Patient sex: F
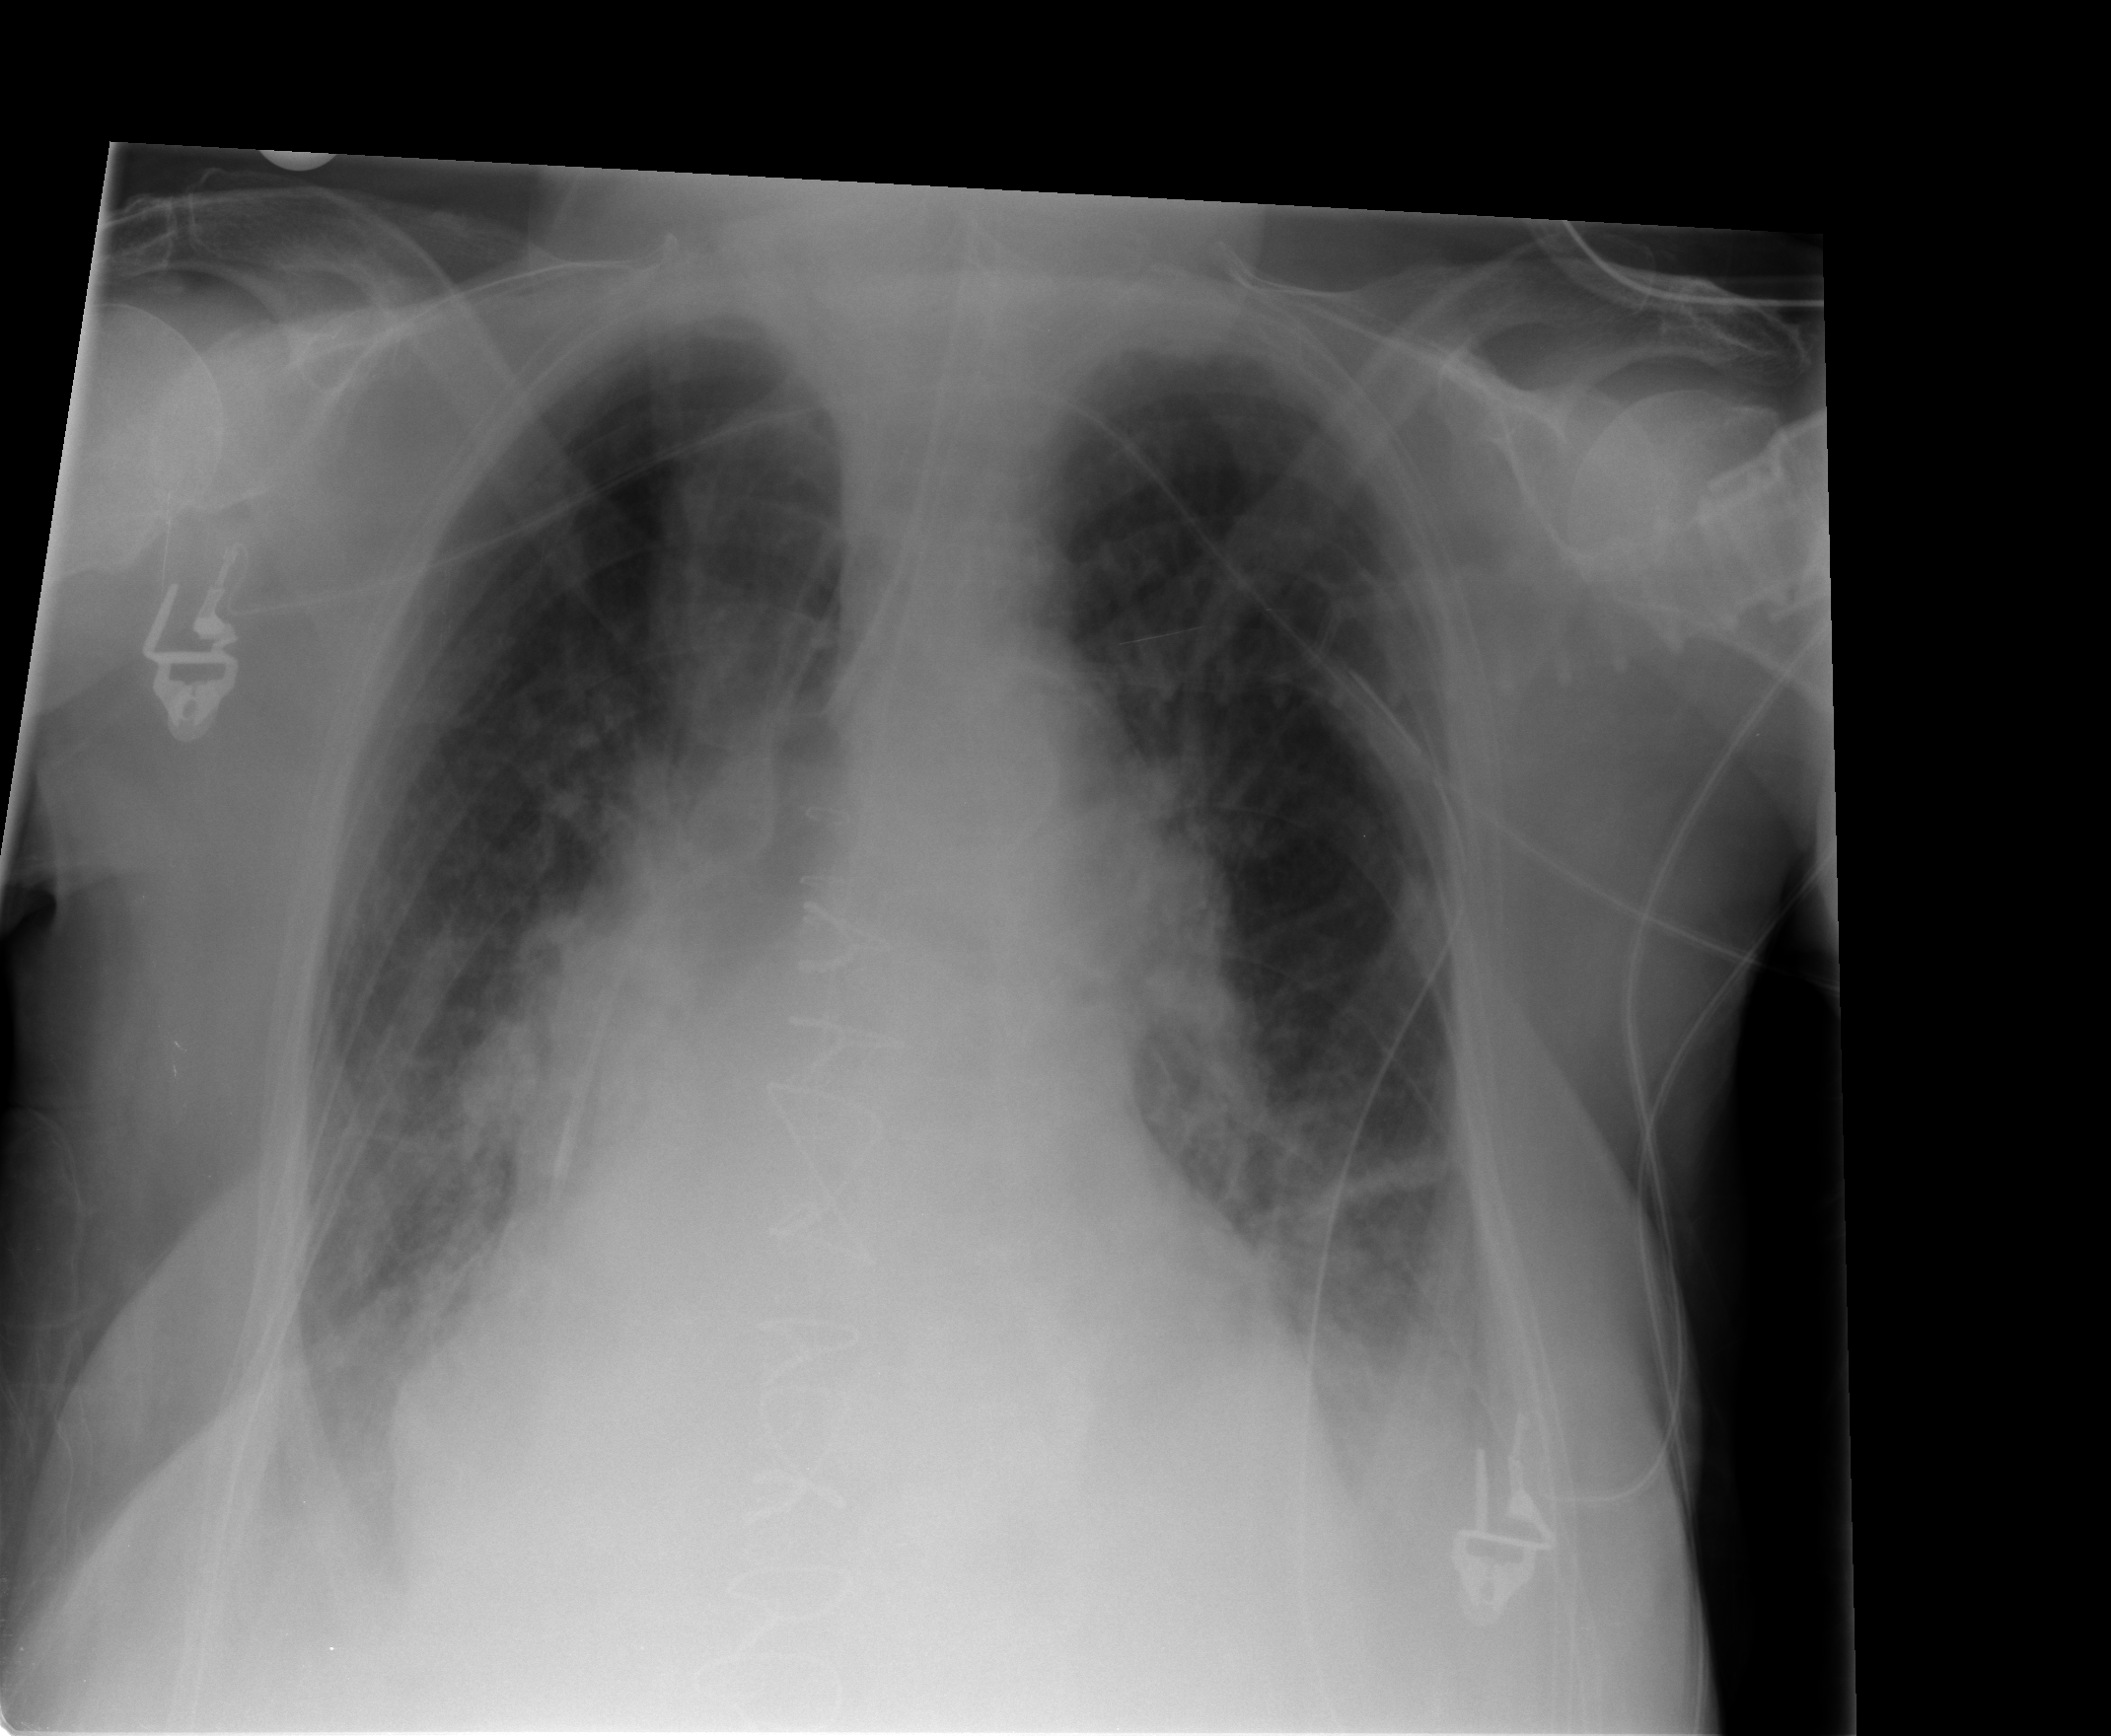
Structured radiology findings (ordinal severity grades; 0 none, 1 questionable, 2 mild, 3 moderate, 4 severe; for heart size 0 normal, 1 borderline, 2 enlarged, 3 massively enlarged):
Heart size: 2
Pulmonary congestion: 2
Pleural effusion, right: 2
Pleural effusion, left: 2
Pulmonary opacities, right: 0
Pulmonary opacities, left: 0
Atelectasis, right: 2
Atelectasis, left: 2